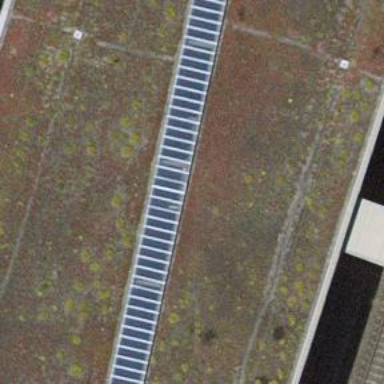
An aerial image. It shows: Platform edge at railway station.